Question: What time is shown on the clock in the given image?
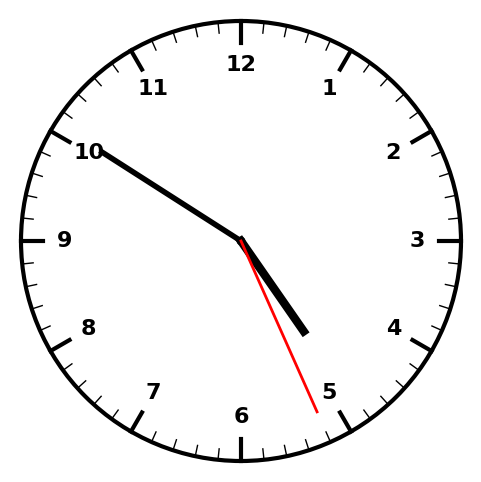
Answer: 04:50:26